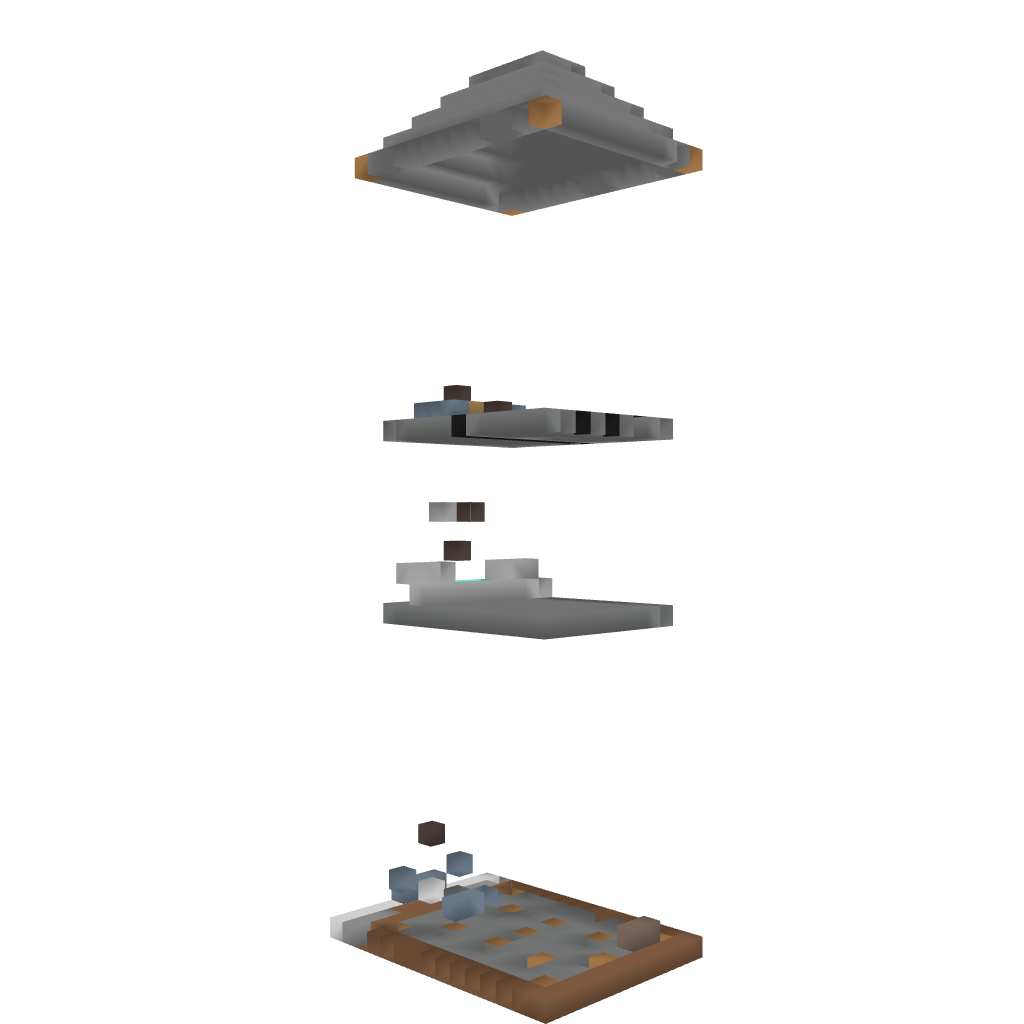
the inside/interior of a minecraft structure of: Decorated modern tower